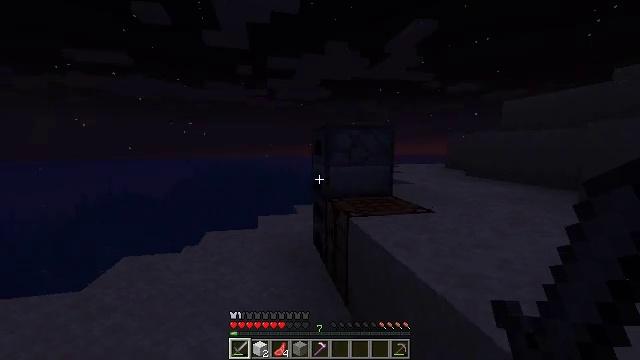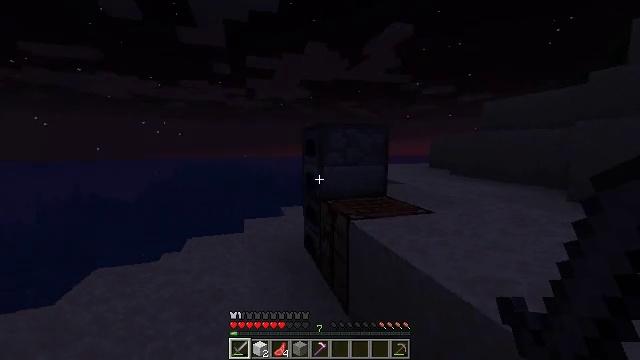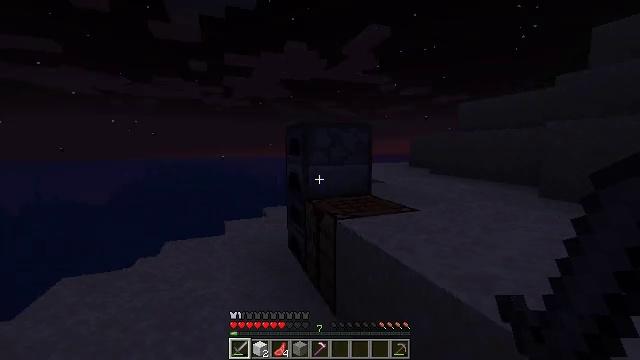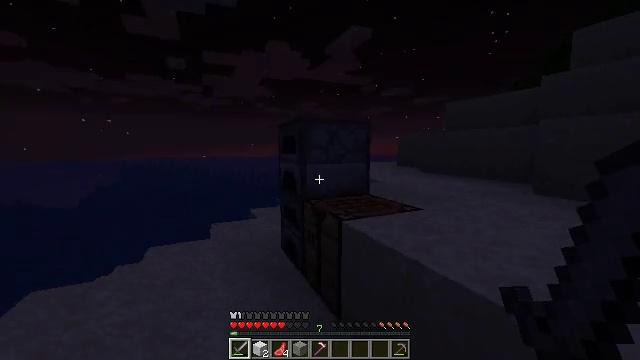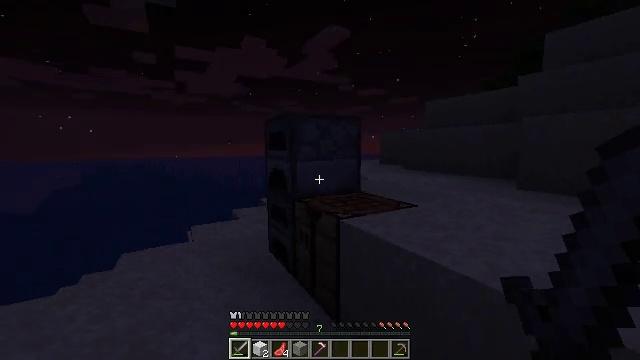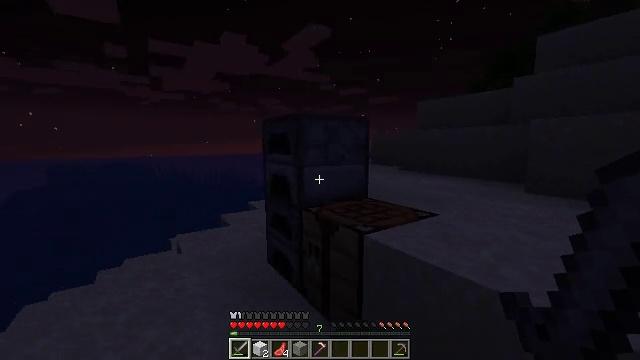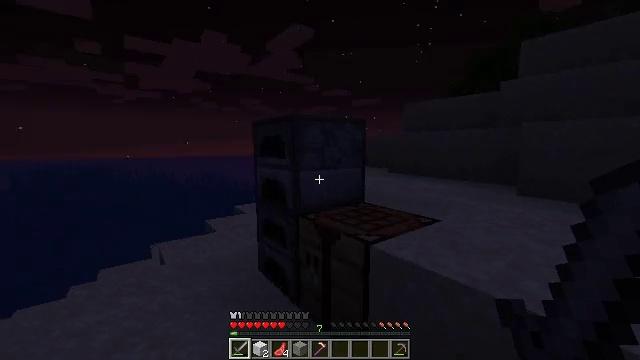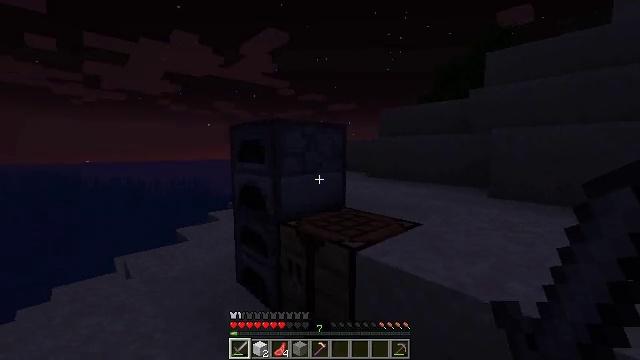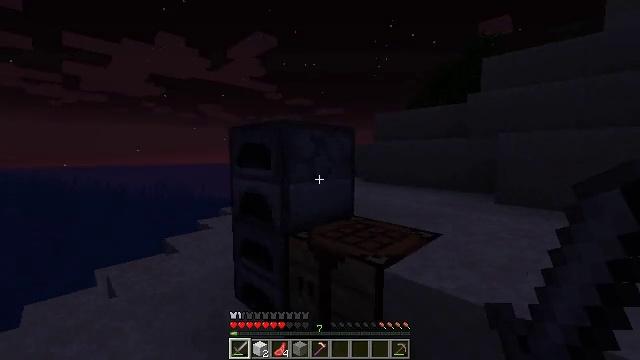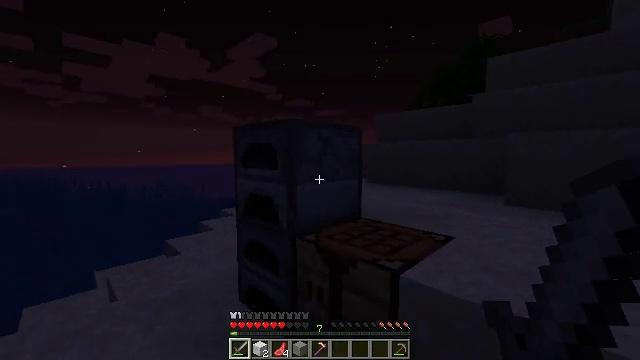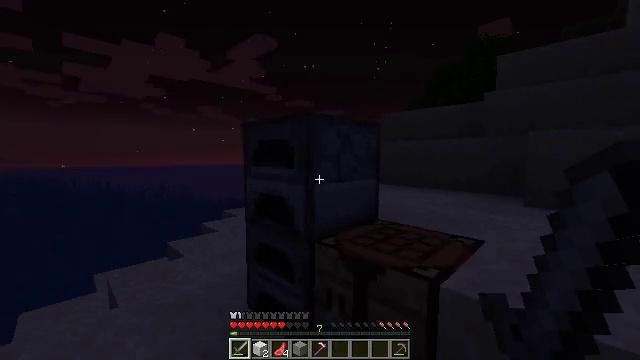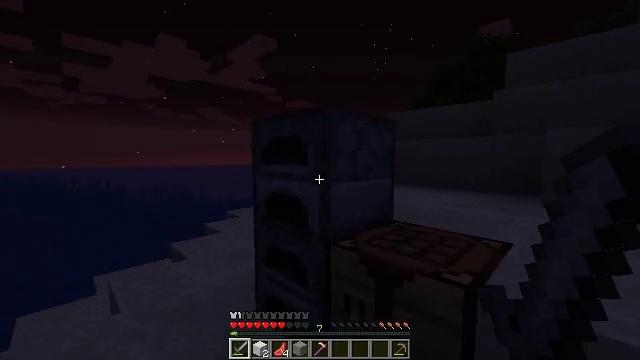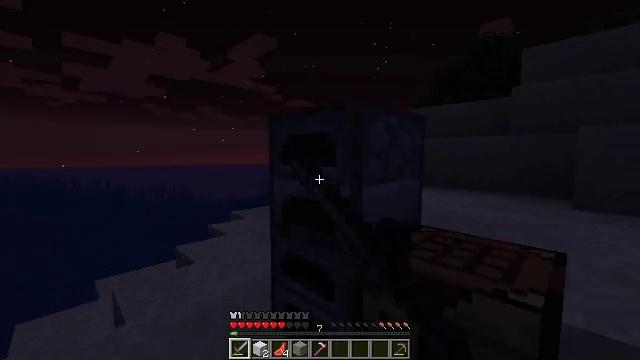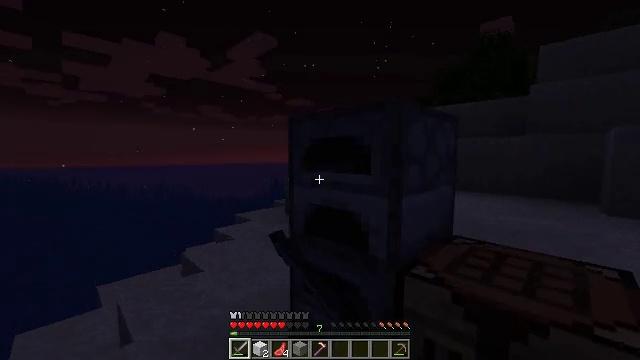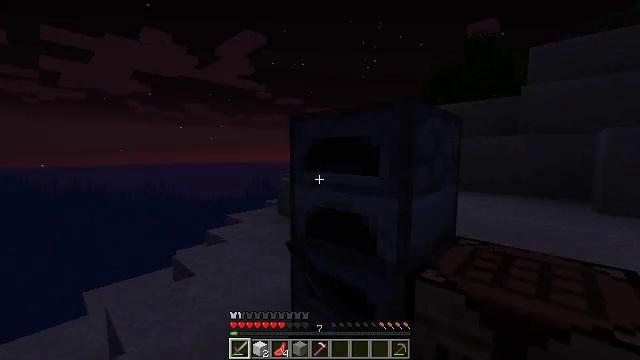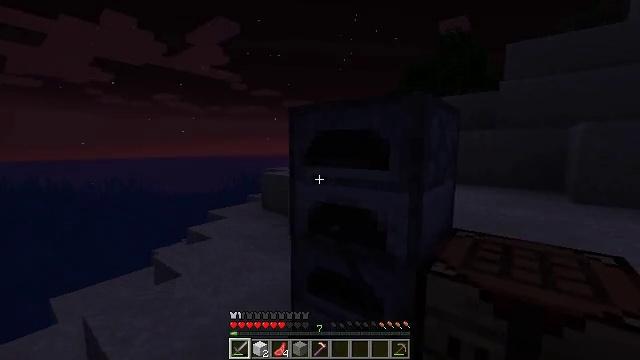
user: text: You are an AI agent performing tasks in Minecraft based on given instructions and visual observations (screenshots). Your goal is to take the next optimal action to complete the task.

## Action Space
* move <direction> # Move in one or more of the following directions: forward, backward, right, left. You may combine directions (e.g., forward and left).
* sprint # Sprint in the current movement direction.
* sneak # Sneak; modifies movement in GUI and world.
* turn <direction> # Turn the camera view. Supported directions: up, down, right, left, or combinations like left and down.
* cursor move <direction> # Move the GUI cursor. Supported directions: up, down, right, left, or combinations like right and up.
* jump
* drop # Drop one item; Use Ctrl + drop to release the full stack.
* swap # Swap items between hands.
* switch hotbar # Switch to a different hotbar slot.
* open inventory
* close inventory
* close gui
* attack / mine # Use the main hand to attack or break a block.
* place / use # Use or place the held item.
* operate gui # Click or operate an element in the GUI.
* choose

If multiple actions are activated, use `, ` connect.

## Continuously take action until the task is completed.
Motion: motion action
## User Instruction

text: Cook cod with the furnace.
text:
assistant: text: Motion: move forward and move left, turn right
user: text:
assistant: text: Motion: move forward and move left, turn right
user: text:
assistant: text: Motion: move forward and move left, turn right
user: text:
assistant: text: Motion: move forward and move left, turn right
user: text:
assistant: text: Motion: move forward and move left, turn right
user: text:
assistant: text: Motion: move forward and move left, turn right
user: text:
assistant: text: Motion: move forward and move left, turn right
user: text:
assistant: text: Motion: move forward and move left, turn right
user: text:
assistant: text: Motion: move forward and move left
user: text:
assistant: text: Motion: move forward and move left
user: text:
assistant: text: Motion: move forward and move left, use / place
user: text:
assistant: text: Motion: move forward and move left, use / place
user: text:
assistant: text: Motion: move forward and move left, use / place
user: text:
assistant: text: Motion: move left, turn right
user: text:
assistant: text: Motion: turn right and down
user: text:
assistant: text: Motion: cursor move right, open gui
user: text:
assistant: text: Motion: cursor move left
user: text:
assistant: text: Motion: no_op
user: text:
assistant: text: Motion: no_op
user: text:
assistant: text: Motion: no_op
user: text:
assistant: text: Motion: cursor move right
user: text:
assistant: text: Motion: no_op
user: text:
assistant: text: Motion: no_op
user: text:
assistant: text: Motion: no_op
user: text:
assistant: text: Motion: no_op
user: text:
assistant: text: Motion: cursor move up
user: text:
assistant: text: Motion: cursor move up
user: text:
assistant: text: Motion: sneak
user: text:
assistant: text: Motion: sneak
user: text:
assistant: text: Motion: sneak